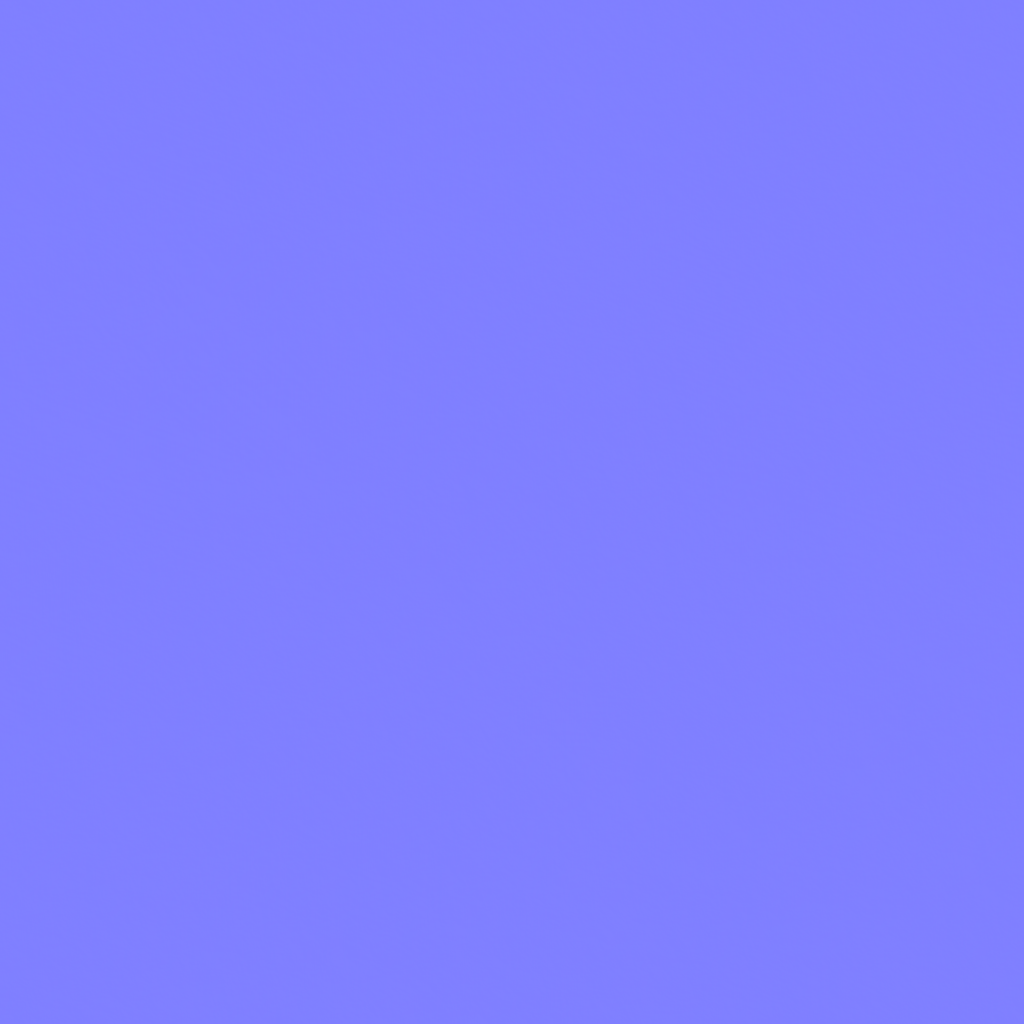
Texture map type: NormalGL